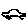
Label: car